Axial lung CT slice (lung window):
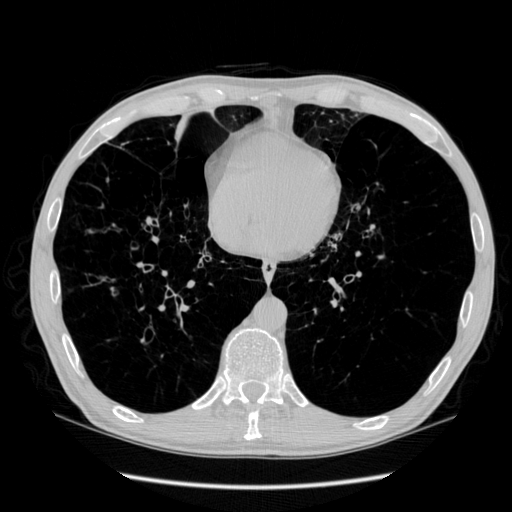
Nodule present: no